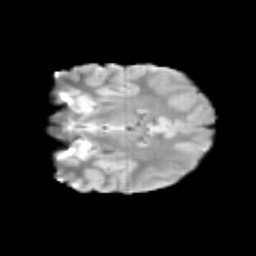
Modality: T2w
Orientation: coronal
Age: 11
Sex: female
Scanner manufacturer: siemens
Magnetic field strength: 3 T
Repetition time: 3.8 s
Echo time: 0.07 s